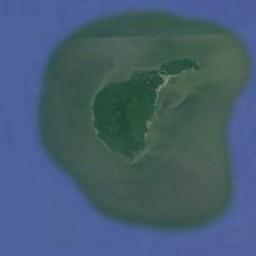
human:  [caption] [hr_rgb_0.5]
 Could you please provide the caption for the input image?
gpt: The island with dense vegetation is surrounded by light blue waters .

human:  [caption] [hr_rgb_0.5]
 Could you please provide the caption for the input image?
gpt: There are many trees on the island .

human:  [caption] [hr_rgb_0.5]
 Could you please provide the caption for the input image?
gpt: The irregularly shaped green island is surrounded by blue sea water, And the island’s green plants flourish .

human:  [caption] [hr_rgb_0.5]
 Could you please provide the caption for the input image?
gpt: The island is very small .

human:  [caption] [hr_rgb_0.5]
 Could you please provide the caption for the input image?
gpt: The green island is on a blue sea .